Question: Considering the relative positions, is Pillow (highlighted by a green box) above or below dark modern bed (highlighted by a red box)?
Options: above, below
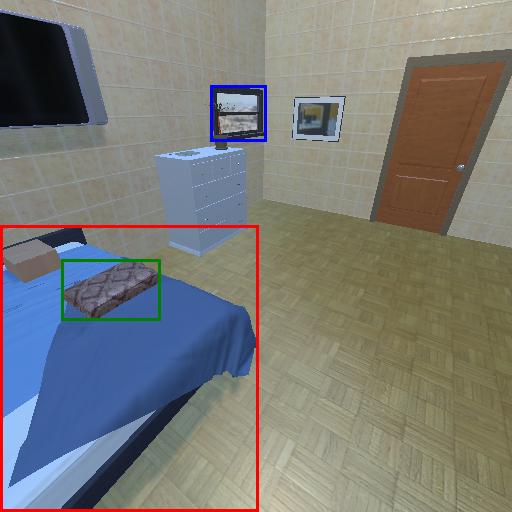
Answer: above